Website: macys
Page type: gifting
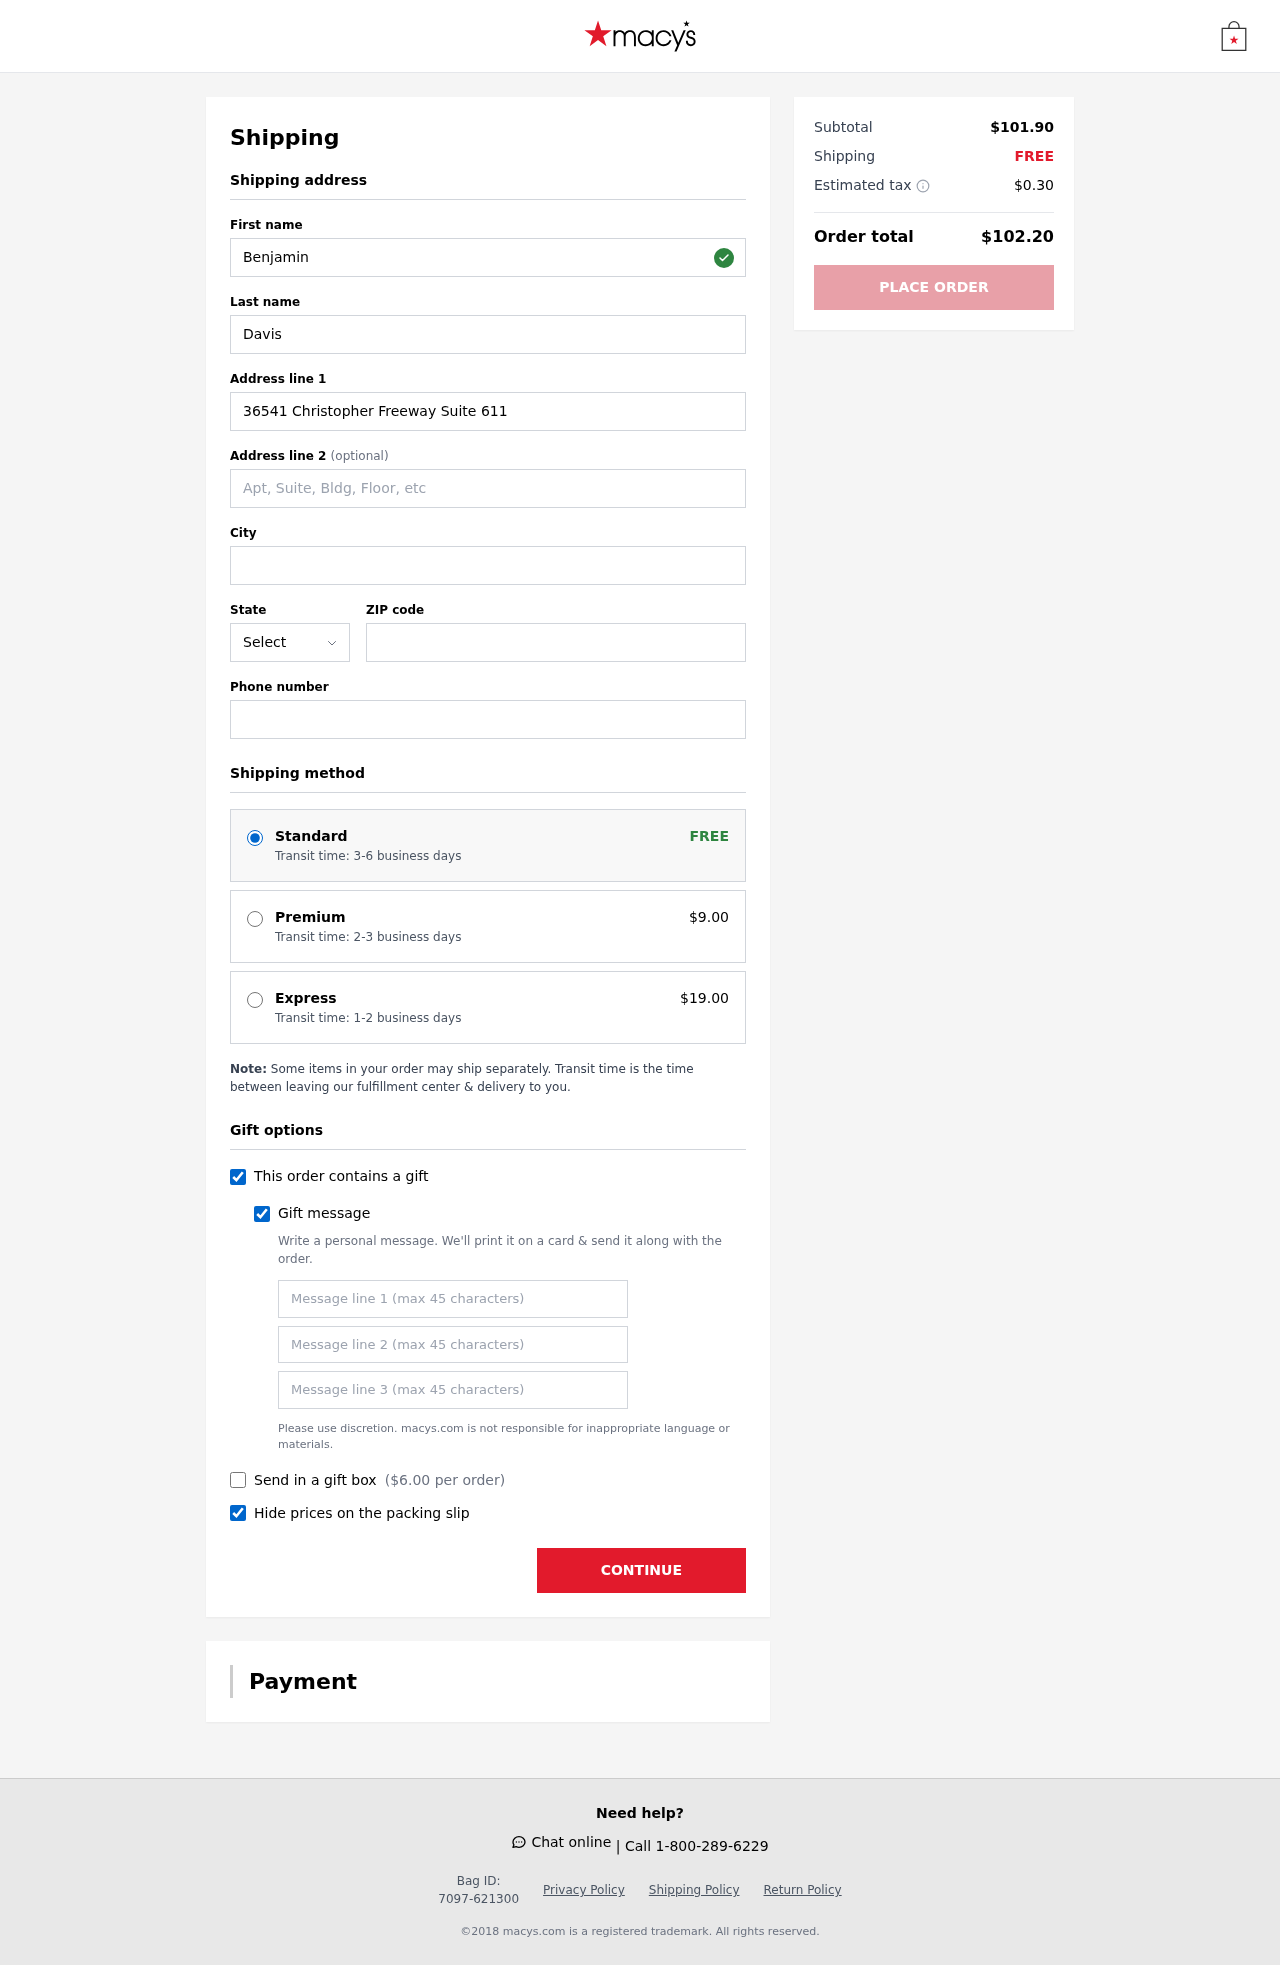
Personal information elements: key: PII_STATE_ABBR
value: DC
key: PII_FIRSTNAME
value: Benjamin
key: PII_LASTNAME
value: Davis
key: PII_STREET
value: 36541 Christopher Freeway Suite 611
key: PII_CITY
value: Pachecoport
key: PII_POSTCODE
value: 25793
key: PII_PHONE
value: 4446319609
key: PII_GIFT_MESSAGE
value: Hey Jeffrey, I saw these cool trainers and thought they’d be perfect for all your adventures! I can’t wait to see you rocking them. Enjoy! - Benjamin
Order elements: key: ORDER_SHIPPING_STANDARD
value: Transit time: 3-6 business days
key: ORDER_SHIPPING_PREMIUM
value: Transit time: 2-3 business days
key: ORDER_SHIPPING_PREMIUM_PRICE
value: $9.00
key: ORDER_SHIPPING_EXPRESS
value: Transit time: 1-2 business days
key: ORDER_SHIPPING_EXPRESS_PRICE
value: $19.00
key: ORDER_GIFT_BOX_PRICE
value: $6.00
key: ORDER_SUBTOTAL
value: $101.90
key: ORDER_SHIPPING_COST
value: FREE
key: ORDER_TAX
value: $0.30
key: ORDER_TOTAL
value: $102.20